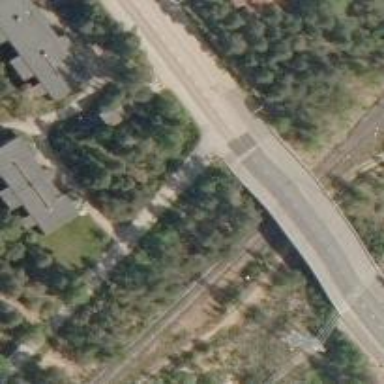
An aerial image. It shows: Asphalt road on secondary bridge.